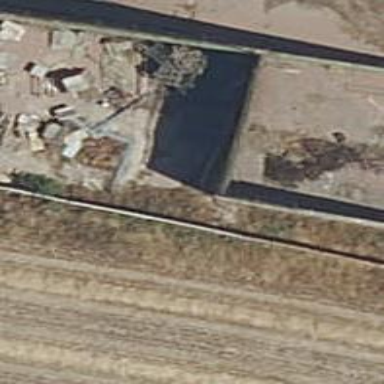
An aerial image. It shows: Wall barrier.